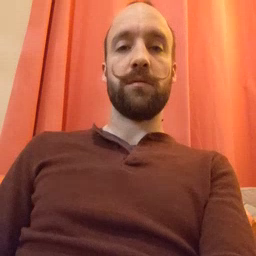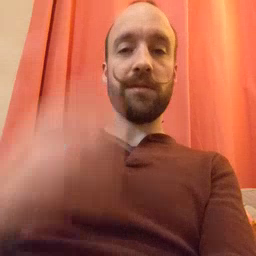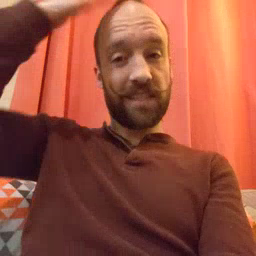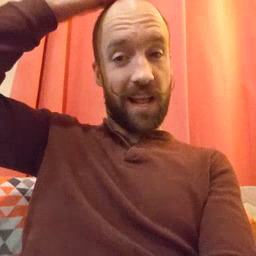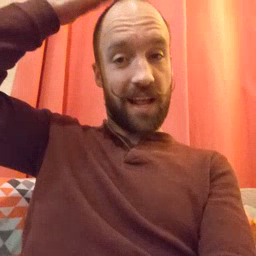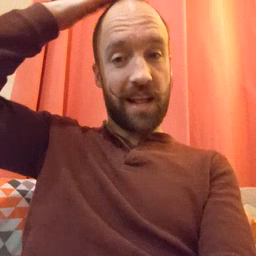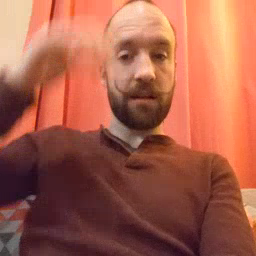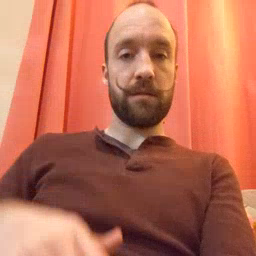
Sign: hat